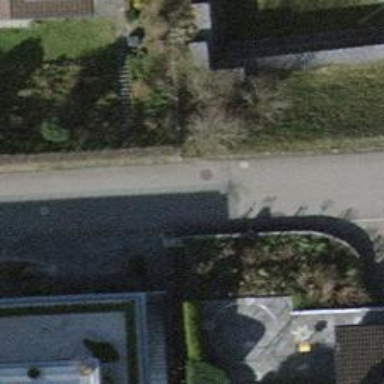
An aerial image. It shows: Hedge barrier.